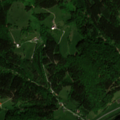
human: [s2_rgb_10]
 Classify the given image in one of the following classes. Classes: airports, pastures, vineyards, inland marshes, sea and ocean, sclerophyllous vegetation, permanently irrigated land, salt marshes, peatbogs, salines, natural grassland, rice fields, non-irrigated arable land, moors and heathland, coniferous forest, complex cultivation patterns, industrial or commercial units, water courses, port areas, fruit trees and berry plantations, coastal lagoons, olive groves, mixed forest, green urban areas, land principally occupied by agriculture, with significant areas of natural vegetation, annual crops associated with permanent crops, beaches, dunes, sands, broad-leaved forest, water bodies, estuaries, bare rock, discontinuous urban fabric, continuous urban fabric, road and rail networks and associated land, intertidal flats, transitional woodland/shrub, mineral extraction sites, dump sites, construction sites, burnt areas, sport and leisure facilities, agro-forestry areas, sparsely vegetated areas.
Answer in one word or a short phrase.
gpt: pastures, land principally occupied by agriculture, with significant areas of natural vegetation, coniferous forest, mixed forest